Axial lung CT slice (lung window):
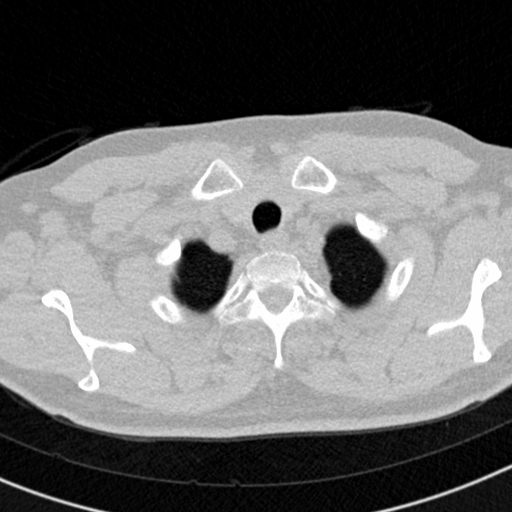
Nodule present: no